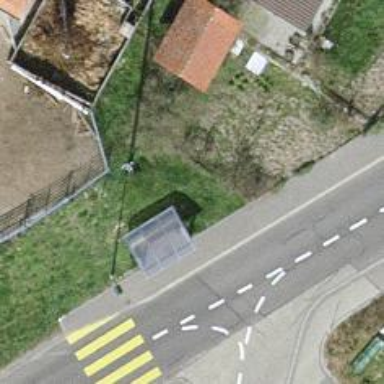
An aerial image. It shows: Bus stop with platform for public transport.